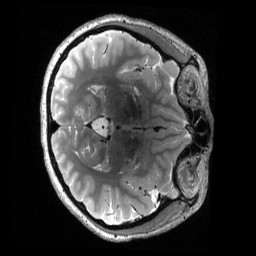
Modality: T2w
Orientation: axial
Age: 23
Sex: female
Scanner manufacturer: siemens
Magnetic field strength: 3 T
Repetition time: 3.2 s
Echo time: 0.564 s